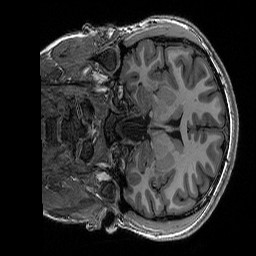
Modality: T1w
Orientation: coronal
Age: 20
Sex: female
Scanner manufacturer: siemens
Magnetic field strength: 3 T
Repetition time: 2.53 s
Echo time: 0.0033 s